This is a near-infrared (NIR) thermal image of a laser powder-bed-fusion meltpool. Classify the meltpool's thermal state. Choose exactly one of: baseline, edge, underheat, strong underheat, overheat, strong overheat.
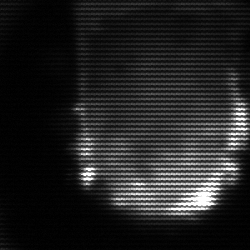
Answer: baseline